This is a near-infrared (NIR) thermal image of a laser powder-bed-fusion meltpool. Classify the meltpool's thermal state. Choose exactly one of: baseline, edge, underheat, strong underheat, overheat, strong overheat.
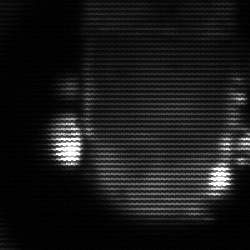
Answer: baseline